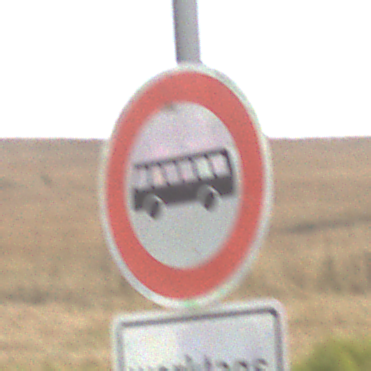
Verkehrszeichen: VerbotKraftomnibusse
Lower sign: ZeitangabenMitBeschraenkungAufWochentage1
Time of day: MorningAfternoon
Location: Outdoor (Nature)
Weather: Overcast
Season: NotSpecified
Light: Natural